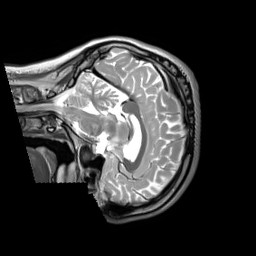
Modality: T2w
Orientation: sagittal
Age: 22
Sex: male
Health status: ill
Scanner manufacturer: siemens
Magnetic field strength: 3 T
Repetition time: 2.8 s
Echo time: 0.326 s